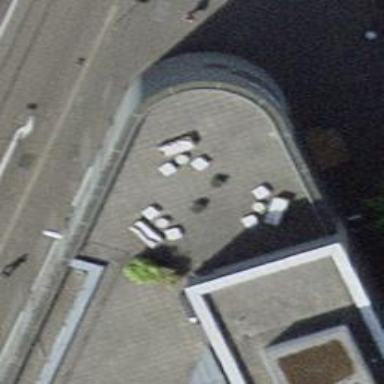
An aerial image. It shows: Fitness centre on leisure land.